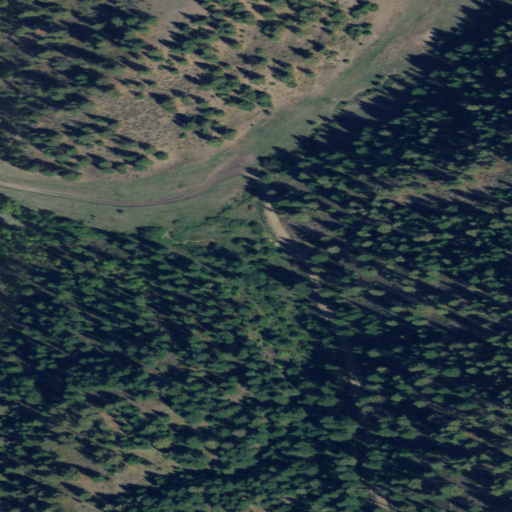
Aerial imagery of valley in Montana named Roan Gulch containing evergreen forest and shrub